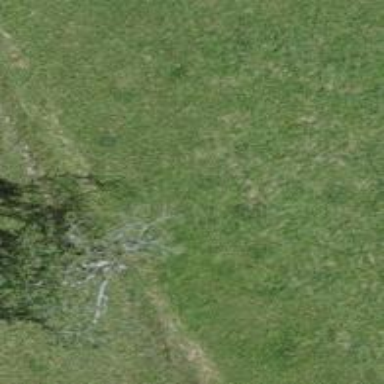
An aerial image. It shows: Deciduous broadleaved tree.